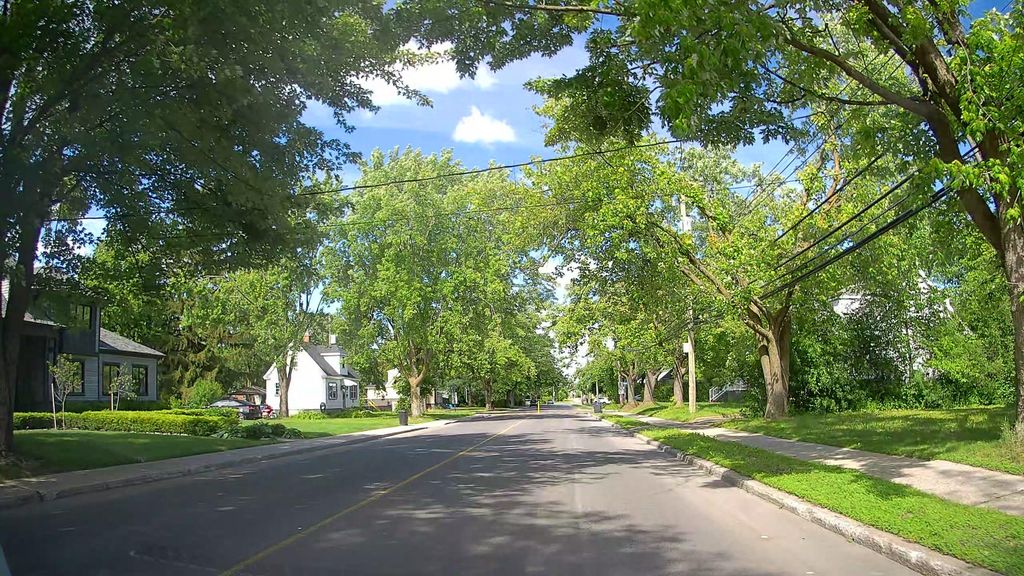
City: montreal